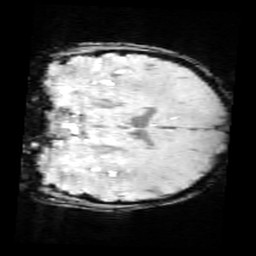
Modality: SWI
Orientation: coronal
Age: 9
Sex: female
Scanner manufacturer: siemens
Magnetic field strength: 3 T
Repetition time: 0.027 s
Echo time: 0.02 s